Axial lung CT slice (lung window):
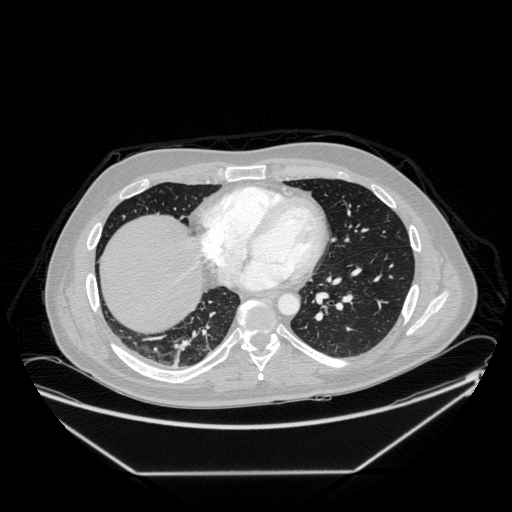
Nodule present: no